Field crop: maize
Growth stage: 2
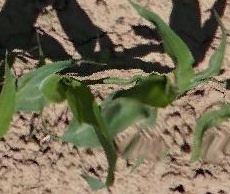
Species: maize